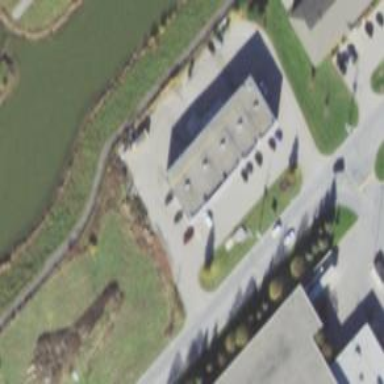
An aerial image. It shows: Swimming pool shop.